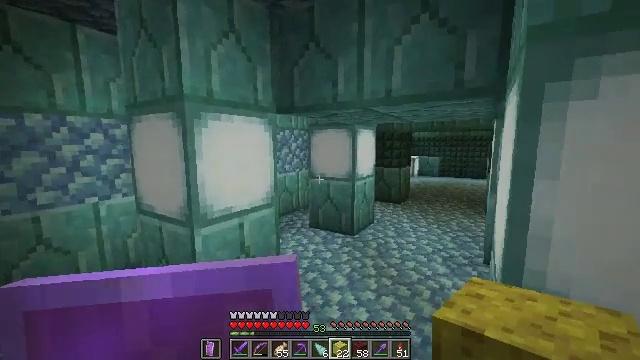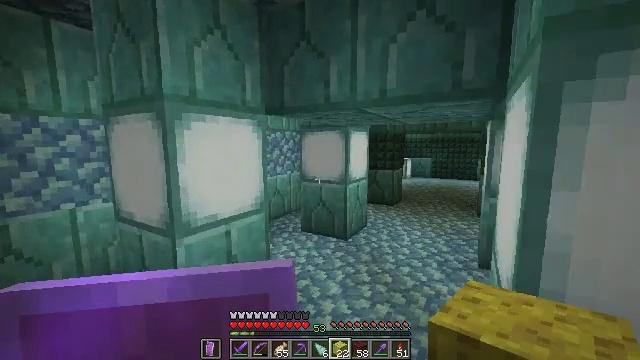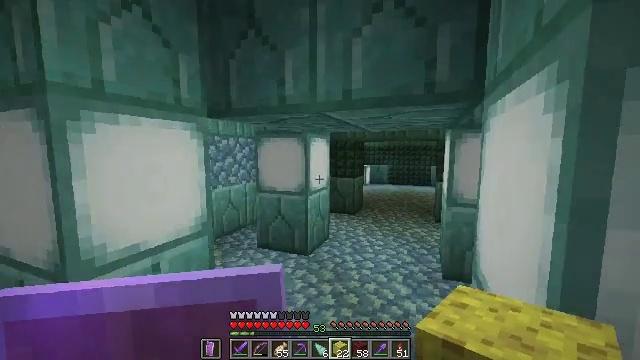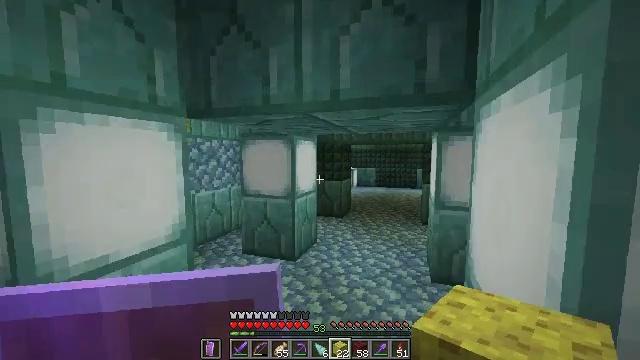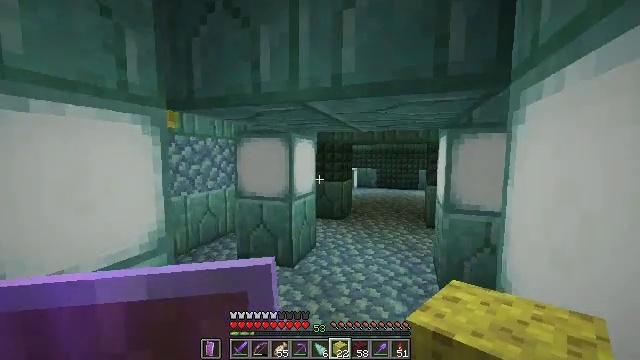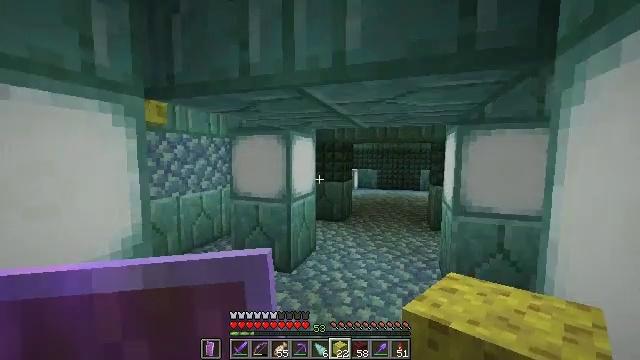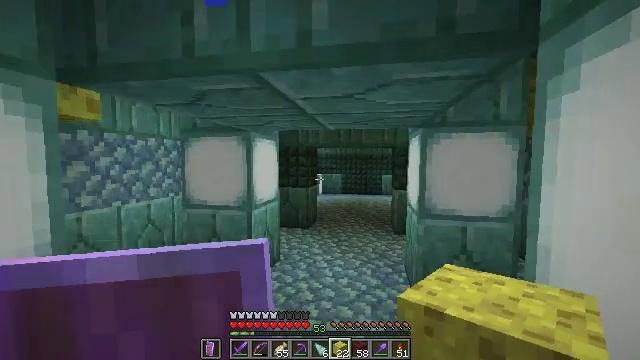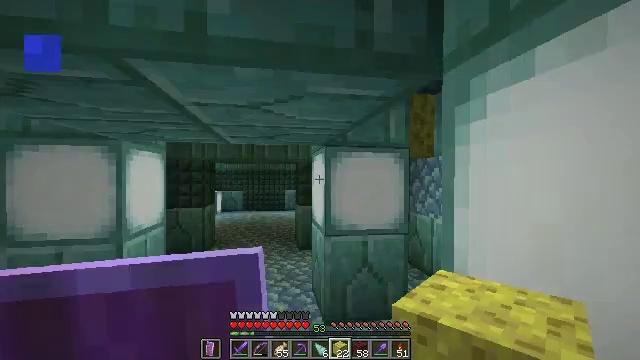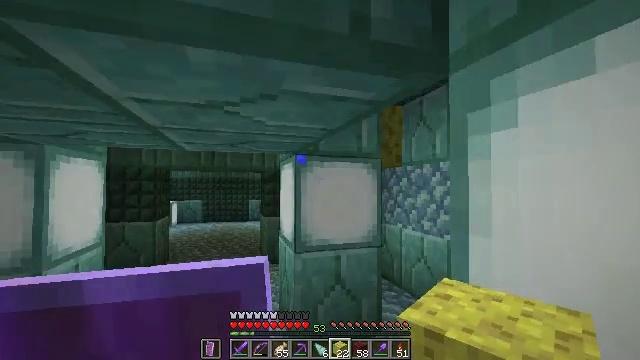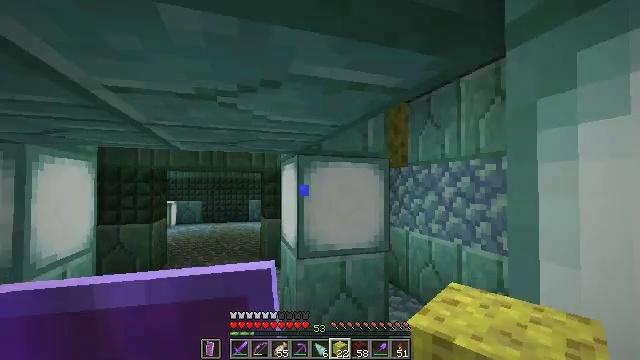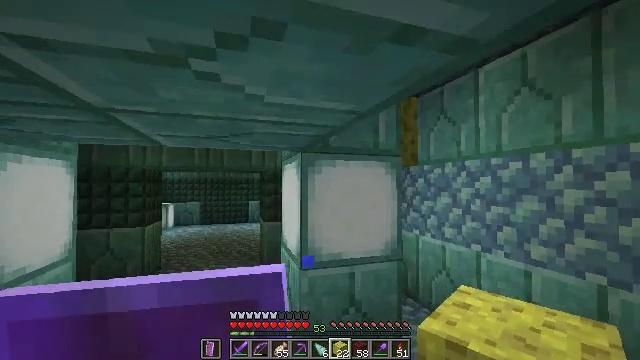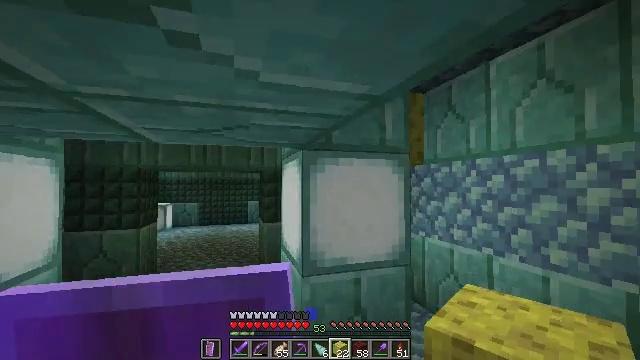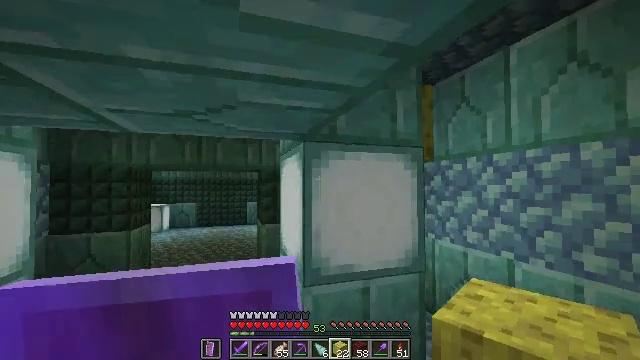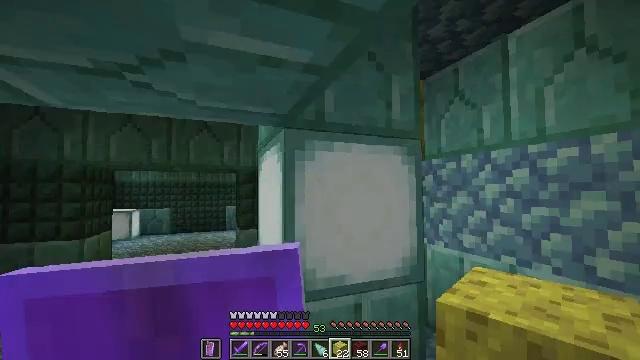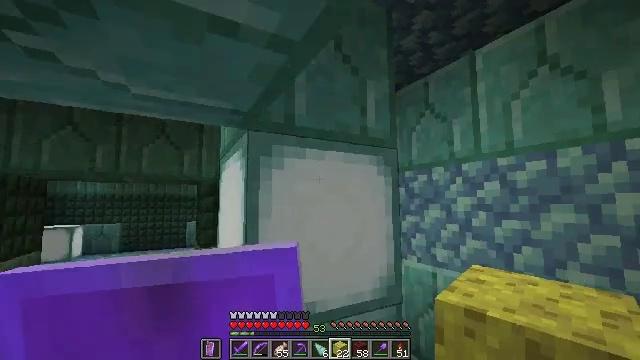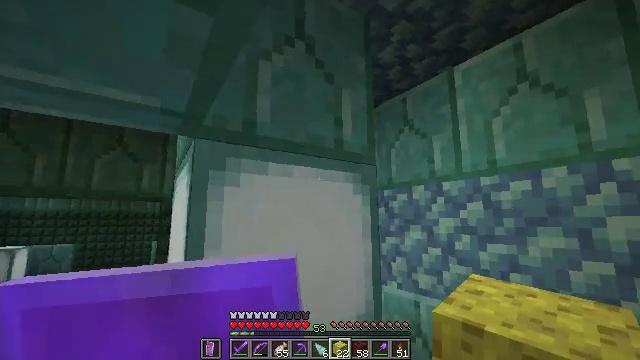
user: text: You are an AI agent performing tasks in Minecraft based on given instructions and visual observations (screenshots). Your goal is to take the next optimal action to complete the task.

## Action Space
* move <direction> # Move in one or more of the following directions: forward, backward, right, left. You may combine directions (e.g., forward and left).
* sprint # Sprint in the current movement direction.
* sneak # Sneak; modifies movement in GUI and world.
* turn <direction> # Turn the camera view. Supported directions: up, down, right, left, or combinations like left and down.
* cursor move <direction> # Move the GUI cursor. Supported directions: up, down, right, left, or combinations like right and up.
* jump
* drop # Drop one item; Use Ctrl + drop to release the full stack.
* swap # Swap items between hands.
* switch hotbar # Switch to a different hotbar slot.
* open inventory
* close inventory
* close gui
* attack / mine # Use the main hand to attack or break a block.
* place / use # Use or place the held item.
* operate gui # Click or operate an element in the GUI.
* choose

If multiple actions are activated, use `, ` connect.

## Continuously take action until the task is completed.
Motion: motion action
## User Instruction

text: Destroy the wet sponge to pick it up.
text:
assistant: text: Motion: move forward, turn right
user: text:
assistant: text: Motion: move forward, turn right and up
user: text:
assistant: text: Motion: move forward, turn right
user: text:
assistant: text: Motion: move forward
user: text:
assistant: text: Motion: move forward
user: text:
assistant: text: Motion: move forward, turn right and up
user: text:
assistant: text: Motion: move forward, turn right and up
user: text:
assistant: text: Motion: move forward, turn right and up
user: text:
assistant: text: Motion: move forward
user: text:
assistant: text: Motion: move forward
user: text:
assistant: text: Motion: move forward
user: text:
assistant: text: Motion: move forward
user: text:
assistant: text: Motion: move forward, turn right
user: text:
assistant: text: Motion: move forward, turn right and up
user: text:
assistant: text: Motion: move forward and move right, turn right and up
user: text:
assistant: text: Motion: move forward and move right, turn right and up
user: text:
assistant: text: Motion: move forward and move right, turn left and up
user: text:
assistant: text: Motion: move forward and move right, turn left and up
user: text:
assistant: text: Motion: move forward and move right, turn left
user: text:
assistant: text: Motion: move forward and move right, turn left and up
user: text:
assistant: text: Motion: move forward and move right, turn left
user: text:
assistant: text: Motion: move forward and move right, turn left
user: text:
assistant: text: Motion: move forward and move right, turn left
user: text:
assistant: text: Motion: move forward and move right, turn left
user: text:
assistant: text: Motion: move forward and move right
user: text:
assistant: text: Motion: move forward, attack / mine
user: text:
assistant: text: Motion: move forward, turn left and up, attack / mine
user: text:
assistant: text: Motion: turn left and up, attack / mine
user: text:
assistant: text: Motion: turn left and up, attack / mine
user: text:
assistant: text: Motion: attack / mine